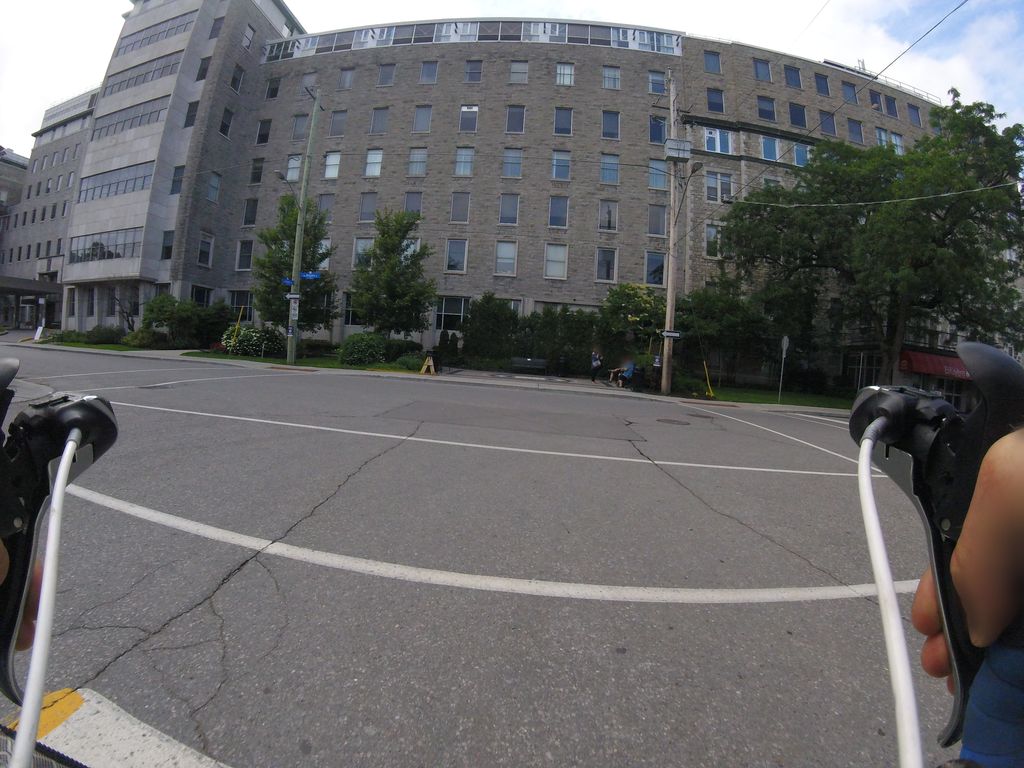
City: ottawa-gatineau